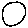
Label: circle